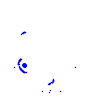
Particle: electron